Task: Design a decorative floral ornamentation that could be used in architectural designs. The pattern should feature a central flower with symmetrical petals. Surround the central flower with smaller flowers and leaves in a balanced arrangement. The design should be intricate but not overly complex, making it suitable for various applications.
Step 1237:
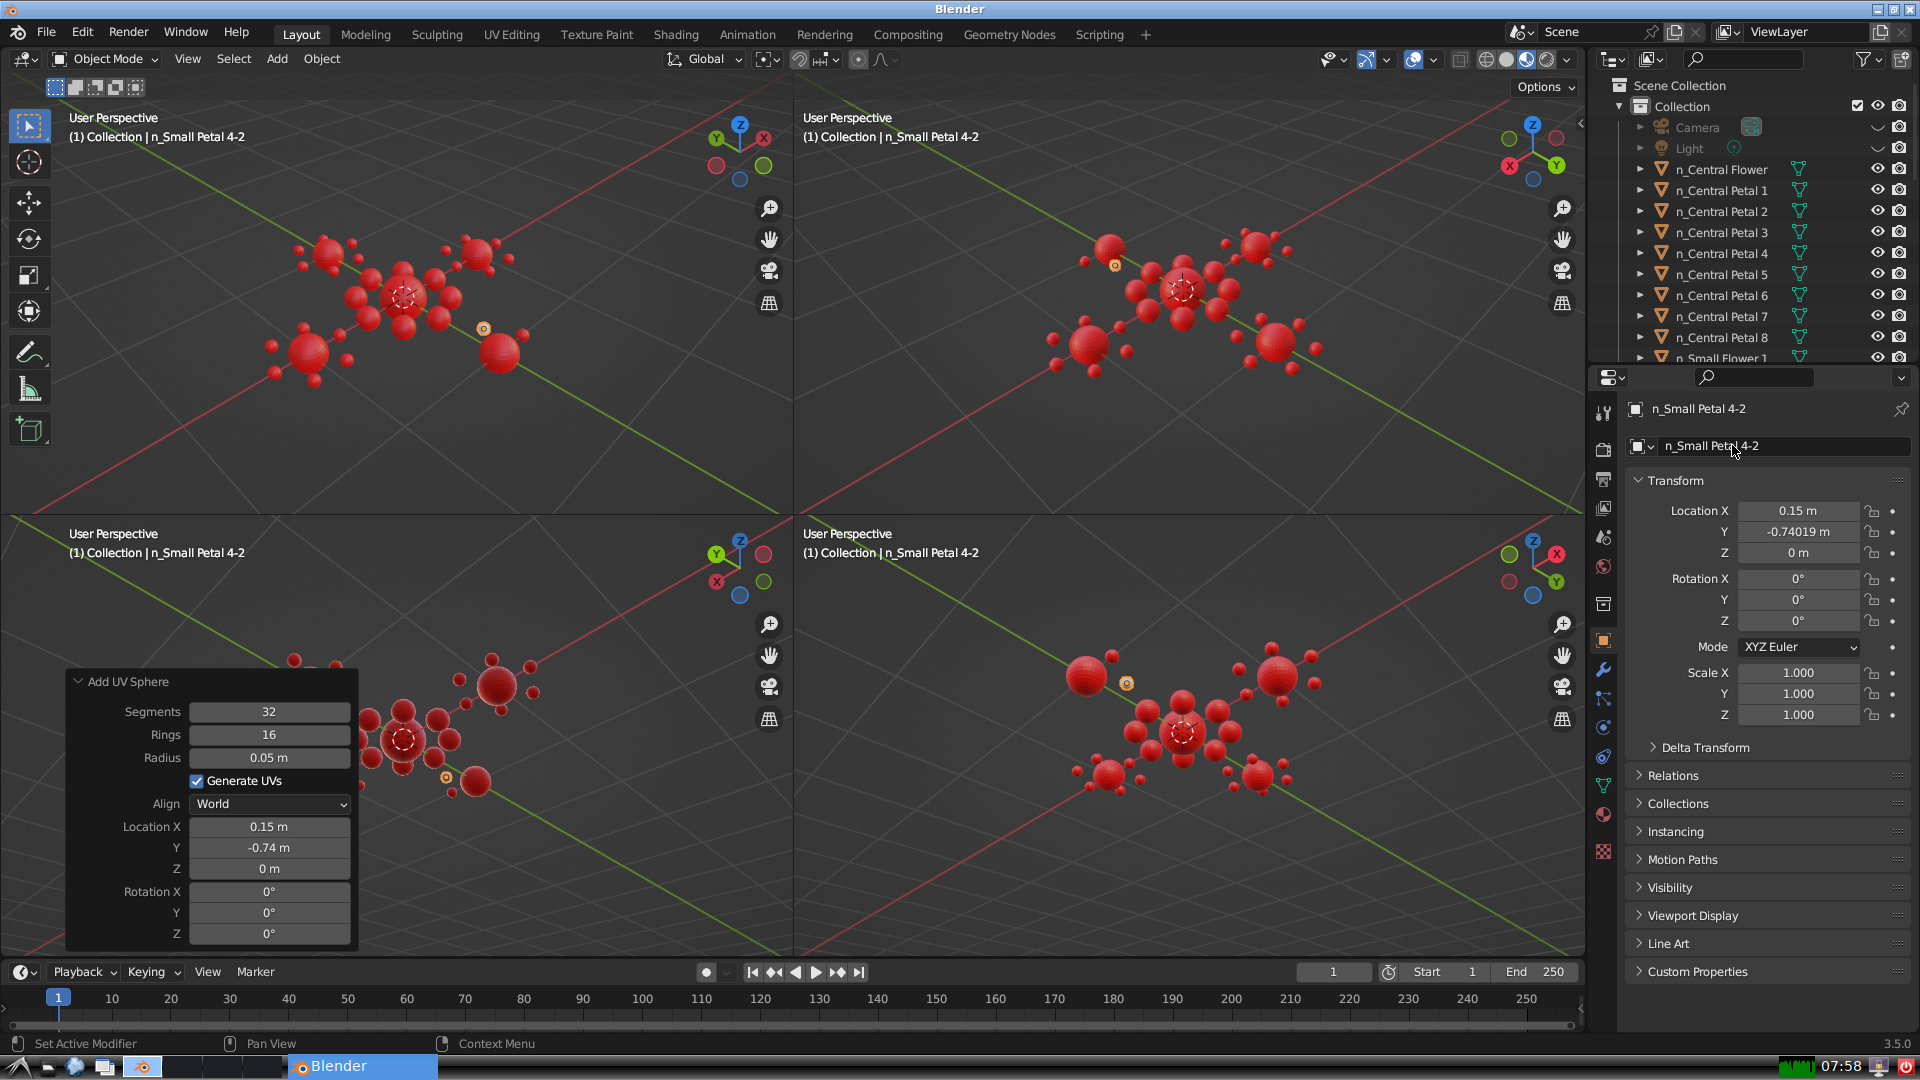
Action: {"mouse_move": [1603, 815]}